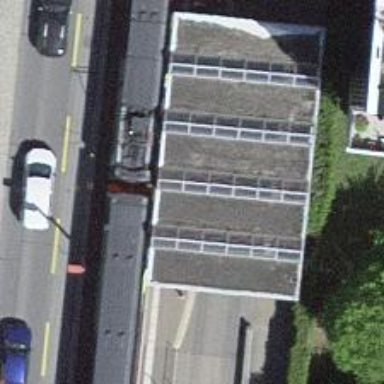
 serving as platform for public transportation."